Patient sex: M
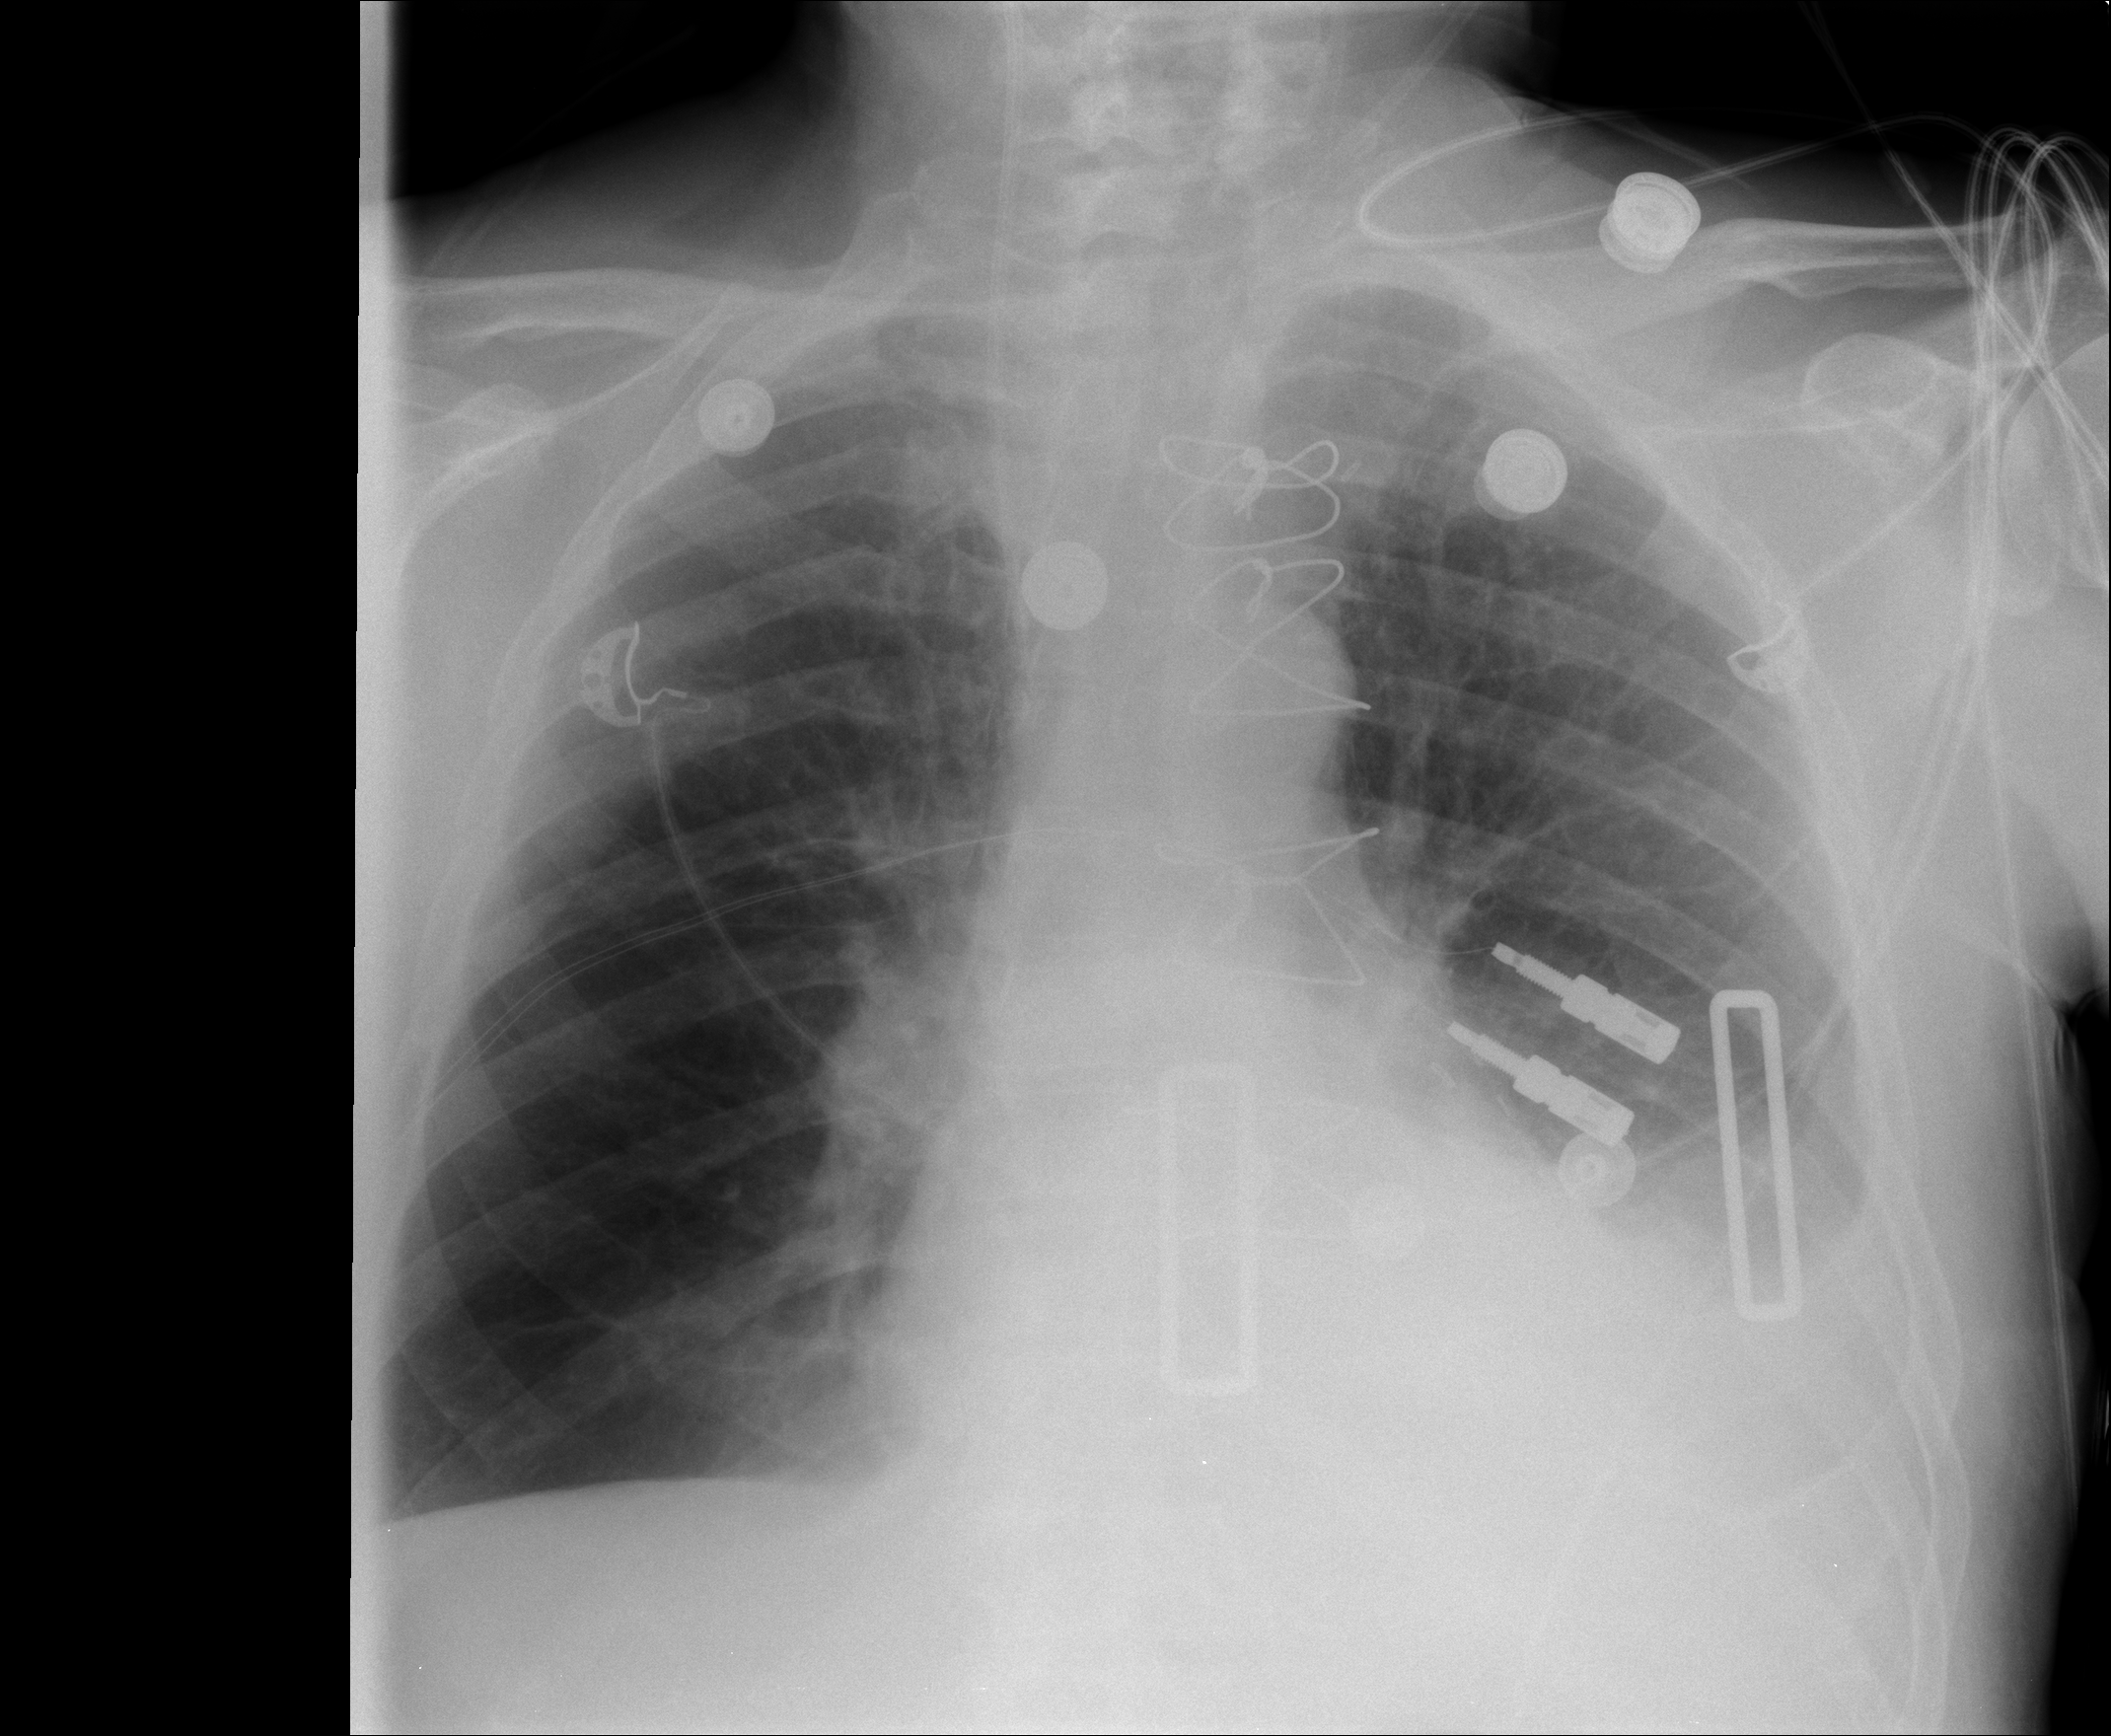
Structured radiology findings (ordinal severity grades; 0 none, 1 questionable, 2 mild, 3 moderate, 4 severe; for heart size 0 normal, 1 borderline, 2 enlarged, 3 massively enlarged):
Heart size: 0
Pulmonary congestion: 0
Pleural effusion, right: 0
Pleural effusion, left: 2
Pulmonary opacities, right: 0
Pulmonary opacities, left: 0
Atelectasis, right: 0
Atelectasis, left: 2